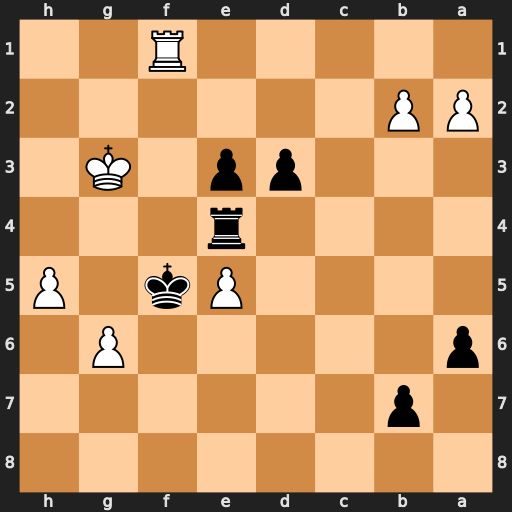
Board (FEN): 8/1p6/p5P1/4Pk1P/4r3/3pp1K1/PP6/5R2
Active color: b
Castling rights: -
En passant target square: -
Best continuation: Kxe5 g7 e2 Re1 d2